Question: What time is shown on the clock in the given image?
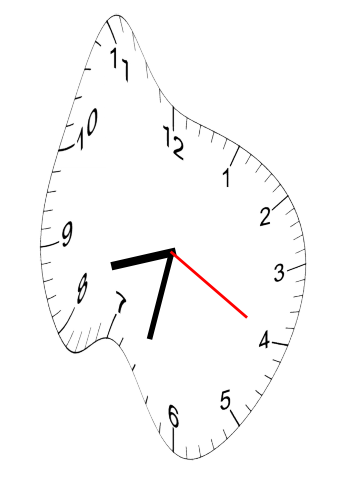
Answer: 08:32:20